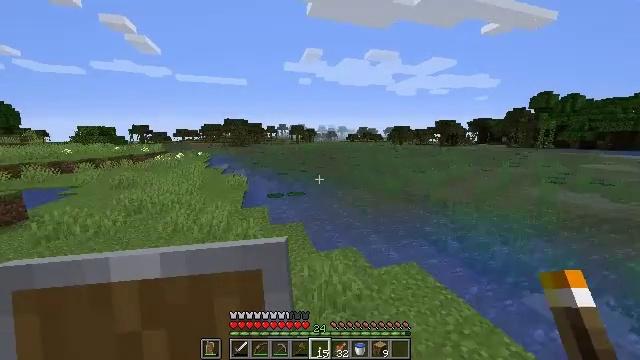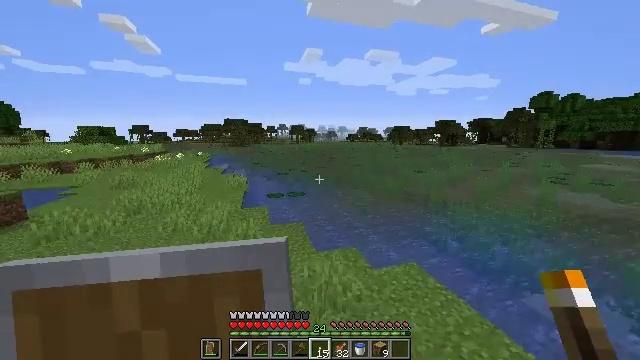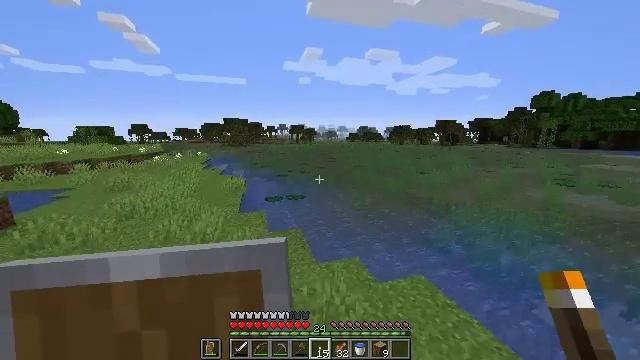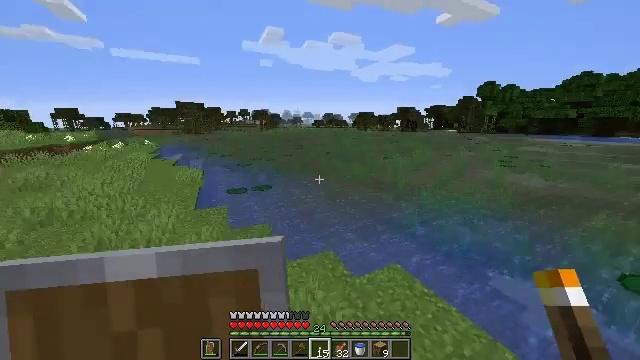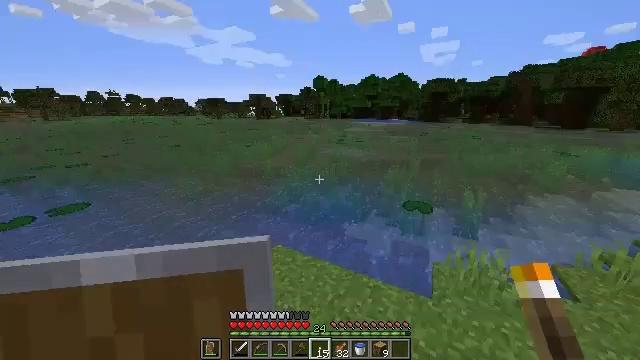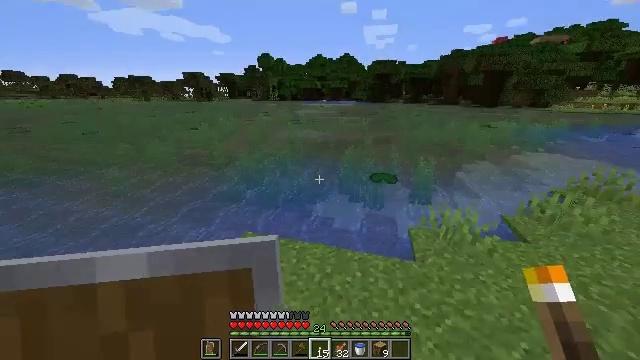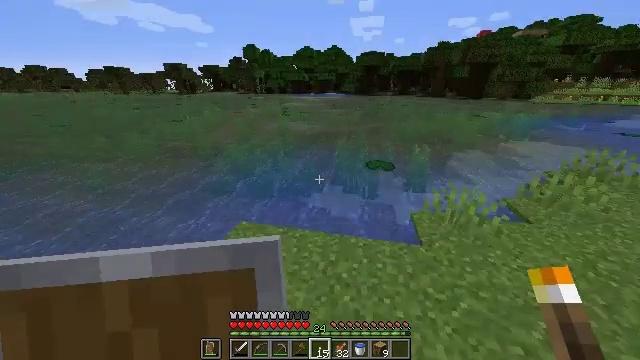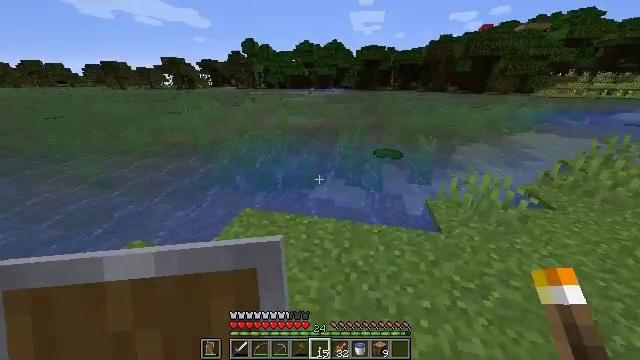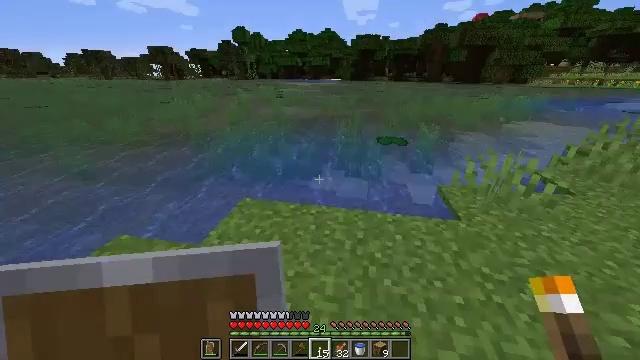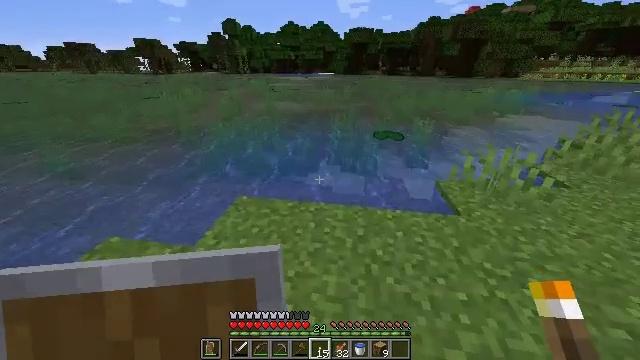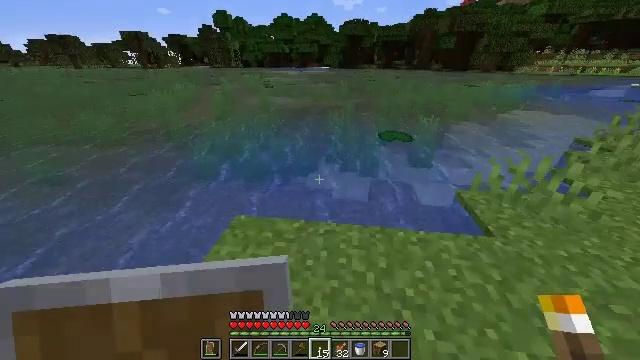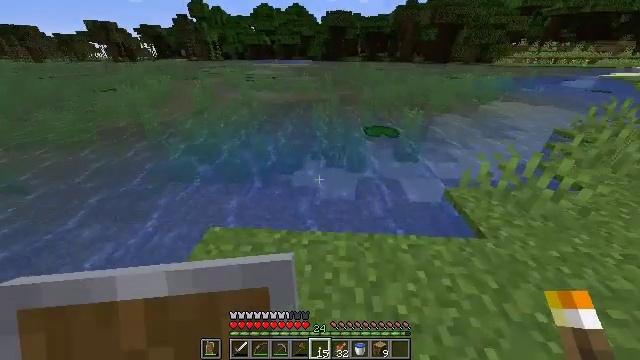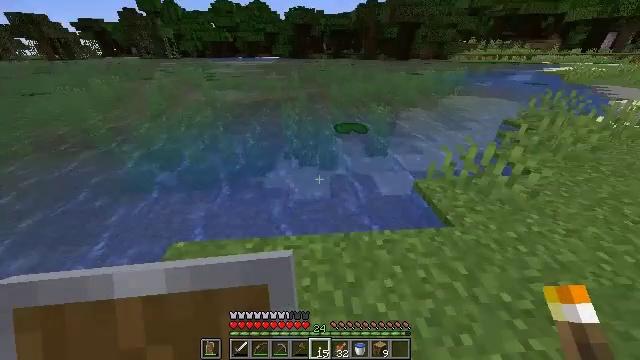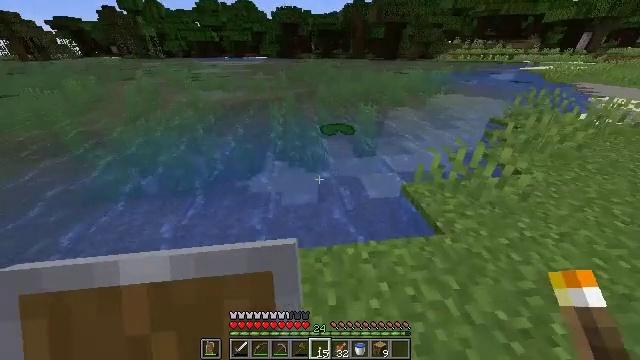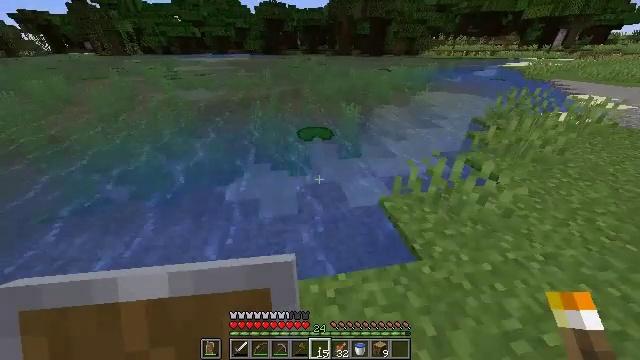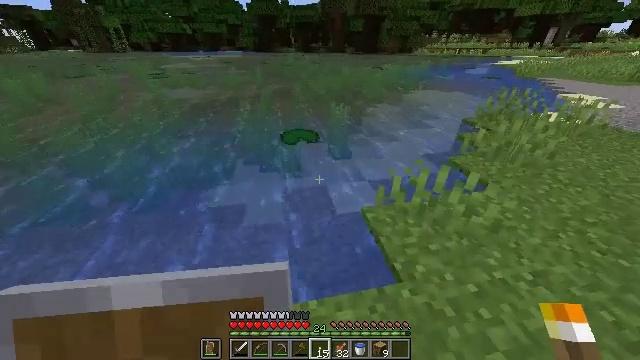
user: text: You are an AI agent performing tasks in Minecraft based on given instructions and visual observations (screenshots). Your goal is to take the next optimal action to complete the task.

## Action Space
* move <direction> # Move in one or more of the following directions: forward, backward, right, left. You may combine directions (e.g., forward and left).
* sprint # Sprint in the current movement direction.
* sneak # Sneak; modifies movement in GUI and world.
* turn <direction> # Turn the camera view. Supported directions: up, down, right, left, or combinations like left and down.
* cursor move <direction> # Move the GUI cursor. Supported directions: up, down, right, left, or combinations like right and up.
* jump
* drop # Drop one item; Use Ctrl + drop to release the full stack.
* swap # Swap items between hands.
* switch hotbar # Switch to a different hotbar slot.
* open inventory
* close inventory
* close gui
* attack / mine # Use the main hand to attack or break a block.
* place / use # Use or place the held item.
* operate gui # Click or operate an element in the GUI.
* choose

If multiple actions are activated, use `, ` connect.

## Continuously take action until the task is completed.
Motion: motion action
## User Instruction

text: Gather seagrass near the seafloor.
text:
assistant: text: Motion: move forward, jump
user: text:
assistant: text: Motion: move forward
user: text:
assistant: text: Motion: move forward, turn right and down
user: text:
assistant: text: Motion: move forward, turn right and down
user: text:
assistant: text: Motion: move forward, turn right and down
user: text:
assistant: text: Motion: move forward, turn right and down
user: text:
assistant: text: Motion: move forward
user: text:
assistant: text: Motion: move forward, turn right and down
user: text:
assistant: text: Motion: move forward, turn right and down
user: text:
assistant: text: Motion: move forward and move right, turn right and down
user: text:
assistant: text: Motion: move forward and move right, turn right and down
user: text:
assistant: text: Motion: move forward and move right, turn right
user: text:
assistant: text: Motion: move forward and move right, turn right
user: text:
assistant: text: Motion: move forward and move right, turn right
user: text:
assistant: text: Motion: move forward and move right, turn right
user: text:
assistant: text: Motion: move forward and move right
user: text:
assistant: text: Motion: move forward and move right
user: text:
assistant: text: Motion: move forward and move right
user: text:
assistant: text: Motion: move forward and move right
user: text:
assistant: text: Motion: move forward and move right
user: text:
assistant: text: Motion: move forward and move right
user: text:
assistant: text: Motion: move forward
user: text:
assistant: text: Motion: move forward
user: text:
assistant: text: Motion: move forward
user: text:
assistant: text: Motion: move forward
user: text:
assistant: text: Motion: move forward
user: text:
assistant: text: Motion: move forward, jump
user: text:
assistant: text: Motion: move forward, jump
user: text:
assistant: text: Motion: move forward, jump
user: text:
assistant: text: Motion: move forward